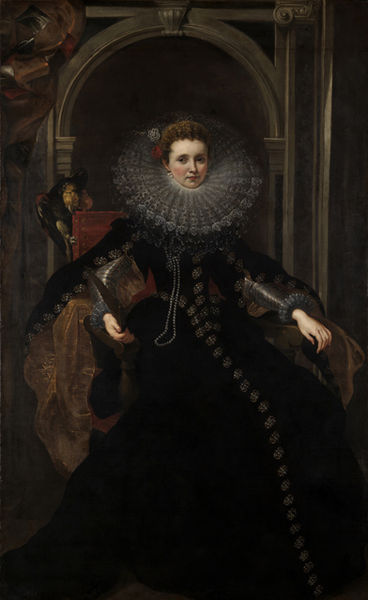
Titel: Bildnis Marchesa Veronica Spinola Doria
Künstler: Peter Paul Rubens
Standort: Karlsruhe
Institution: Staatliche Kunsthalle Karlsruhe
Schlagwörter: dunkel, falke, feder, gemälde, hand, kopf, vogel, weiß, mädchen, sitzen, blume, braun, frankreich, frau, frisur, kleid, mund, schmuck, schwarz, stuhl, blick, dame, rose, rot, tier, malerei, alt, wand, architektur, barock, gesicht, kragen, lang, messer, spitze, trauer, ärmel, halskrause, hände, portrait, porträt, gewand, gold, haare, mantel, sessel, sitzend, adel, spitzen, england, locken, perlen, prinzessin, renaissance, affe, adelige, adlig, spanien, wangen, düster, lehne, bogen, italien, kette, haarband, pilaster, rundbogen, thron, steif, weib, ernst, streng, finster, stil, rüschen, knöpfe, fein, perlenkette, spange, mary, nische, buch, torbogen, lockig, helm, proträt, herrscher, tron, dämon, festlich, krause, rüstung, sthl, dolch, adelig, adlige, spitzenkragen, elisabeth, herrscherin, königin, maria, rosenkranz, hexe, rote rose, barrock, luxus, rote wangen, rotes haar, thronend, viktoria, herzogin, papgei, gelockt, königshaus, organg, schwarzes kleid, samtkleid, dinkel, elizabeth, elisabethanisch, sch,uck, locikg